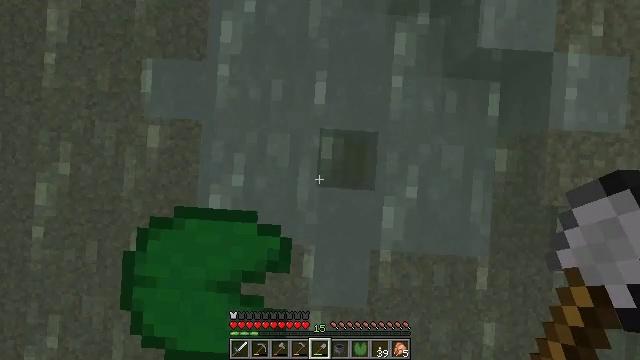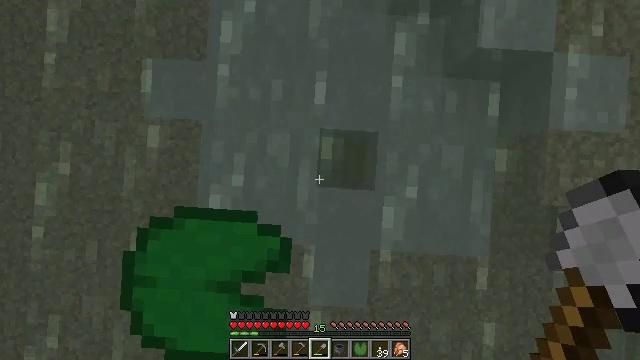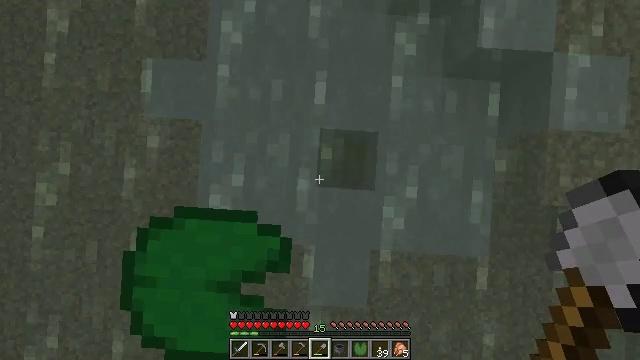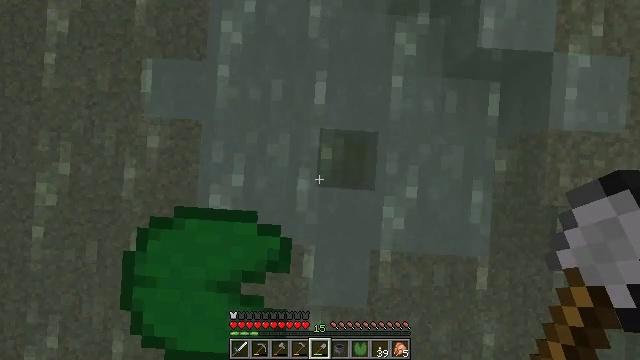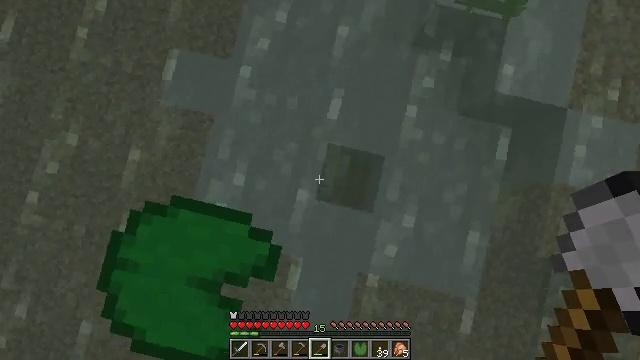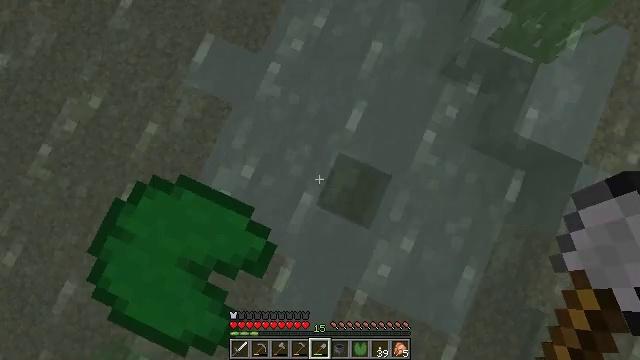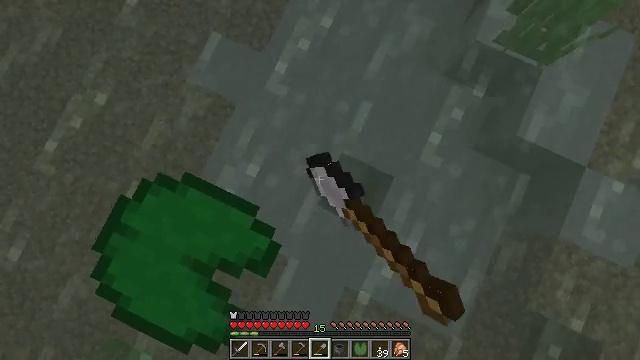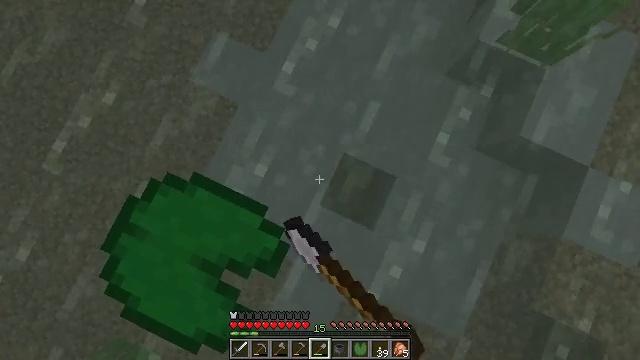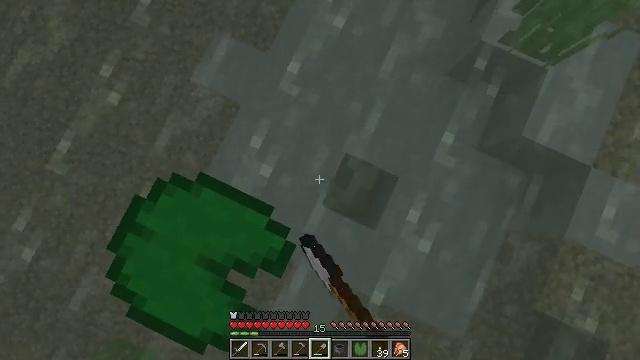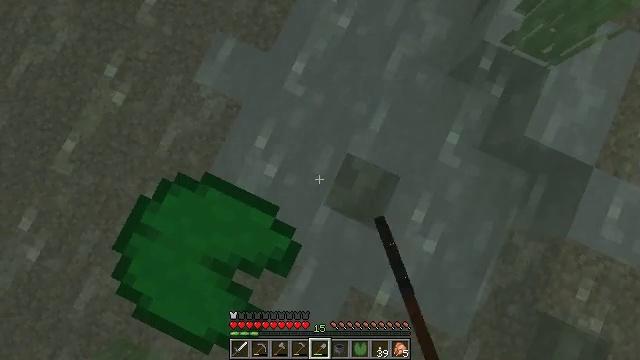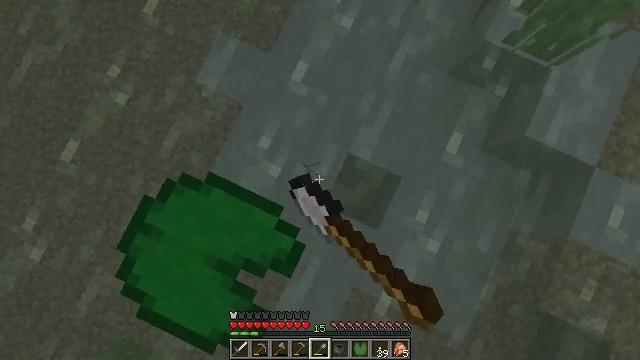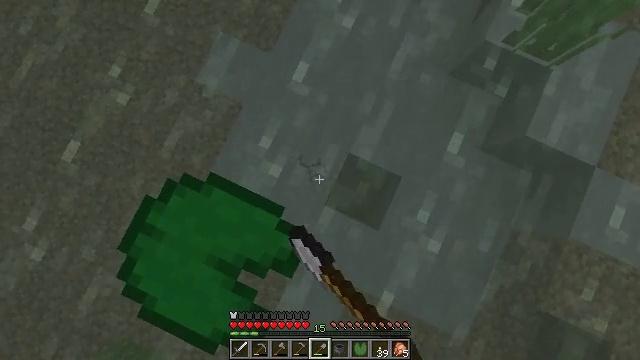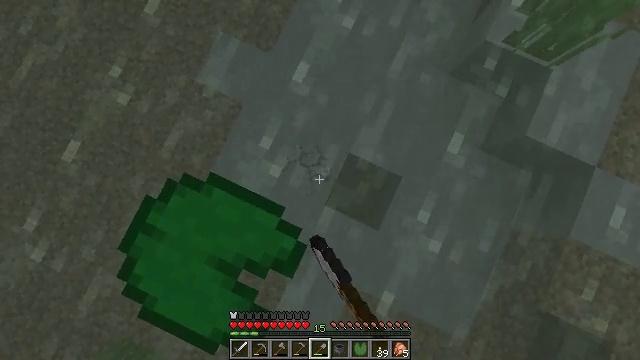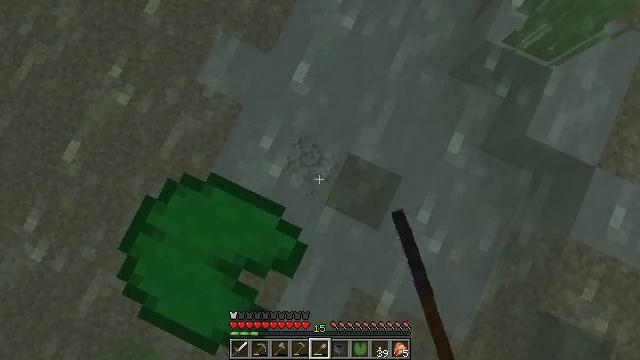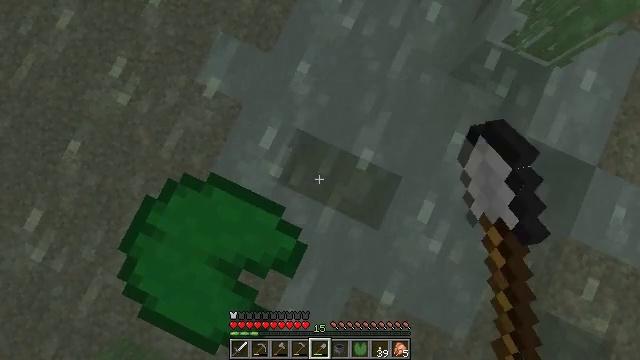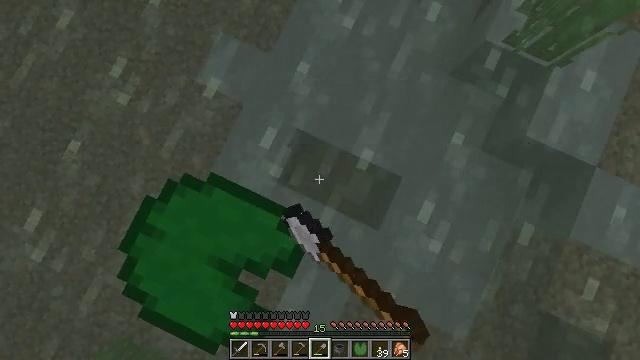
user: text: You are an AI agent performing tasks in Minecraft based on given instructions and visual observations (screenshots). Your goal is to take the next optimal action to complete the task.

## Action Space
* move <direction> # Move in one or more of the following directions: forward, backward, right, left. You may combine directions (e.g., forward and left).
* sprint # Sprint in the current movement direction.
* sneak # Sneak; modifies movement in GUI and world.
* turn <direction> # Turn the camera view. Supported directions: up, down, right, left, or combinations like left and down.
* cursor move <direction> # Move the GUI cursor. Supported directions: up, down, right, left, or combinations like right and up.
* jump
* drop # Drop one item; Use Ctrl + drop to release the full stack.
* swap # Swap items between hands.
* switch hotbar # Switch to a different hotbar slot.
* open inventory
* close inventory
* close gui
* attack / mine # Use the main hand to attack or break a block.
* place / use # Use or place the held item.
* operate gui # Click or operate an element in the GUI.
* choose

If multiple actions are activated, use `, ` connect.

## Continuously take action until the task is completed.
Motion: motion action
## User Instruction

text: Collect clay by holding down the left mouse button.
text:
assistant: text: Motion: sneak, attack / mine
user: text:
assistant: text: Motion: sneak, attack / mine
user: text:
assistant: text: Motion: sneak, attack / mine
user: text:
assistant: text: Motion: sneak, turn left and up, attack / mine
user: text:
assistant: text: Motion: move left, sneak, turn left and up, attack / mine
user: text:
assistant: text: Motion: move left, sneak, attack / mine
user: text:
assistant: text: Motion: move left, sneak, attack / mine
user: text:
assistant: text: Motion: sneak, attack / mine
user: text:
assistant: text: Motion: sneak, attack / mine
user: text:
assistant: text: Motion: sneak, attack / mine
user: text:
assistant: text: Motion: sneak, attack / mine
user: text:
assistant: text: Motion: sneak, attack / mine
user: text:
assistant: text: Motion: sneak, attack / mine
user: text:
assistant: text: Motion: sneak, attack / mine
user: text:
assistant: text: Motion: sneak, attack / mine
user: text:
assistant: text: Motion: move forward, sneak, attack / mine
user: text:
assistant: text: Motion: move forward, sneak, turn left, attack / mine
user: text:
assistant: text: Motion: move forward, sneak, turn left and up, attack / mine
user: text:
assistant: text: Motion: move forward, sneak, turn left and up, attack / mine
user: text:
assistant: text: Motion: move forward, sneak, turn left and up, attack / mine
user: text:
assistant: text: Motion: sneak, turn left and up, attack / mine
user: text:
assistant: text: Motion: sneak, attack / mine
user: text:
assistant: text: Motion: sneak, attack / mine
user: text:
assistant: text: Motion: sneak, attack / mine
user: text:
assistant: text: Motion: sneak, attack / mine
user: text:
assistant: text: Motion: sneak, attack / mine
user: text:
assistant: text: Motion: sneak, attack / mine
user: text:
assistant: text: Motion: sneak, attack / mine
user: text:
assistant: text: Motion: sneak, turn down, attack / mine
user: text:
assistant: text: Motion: sneak, turn left and down, attack / mine